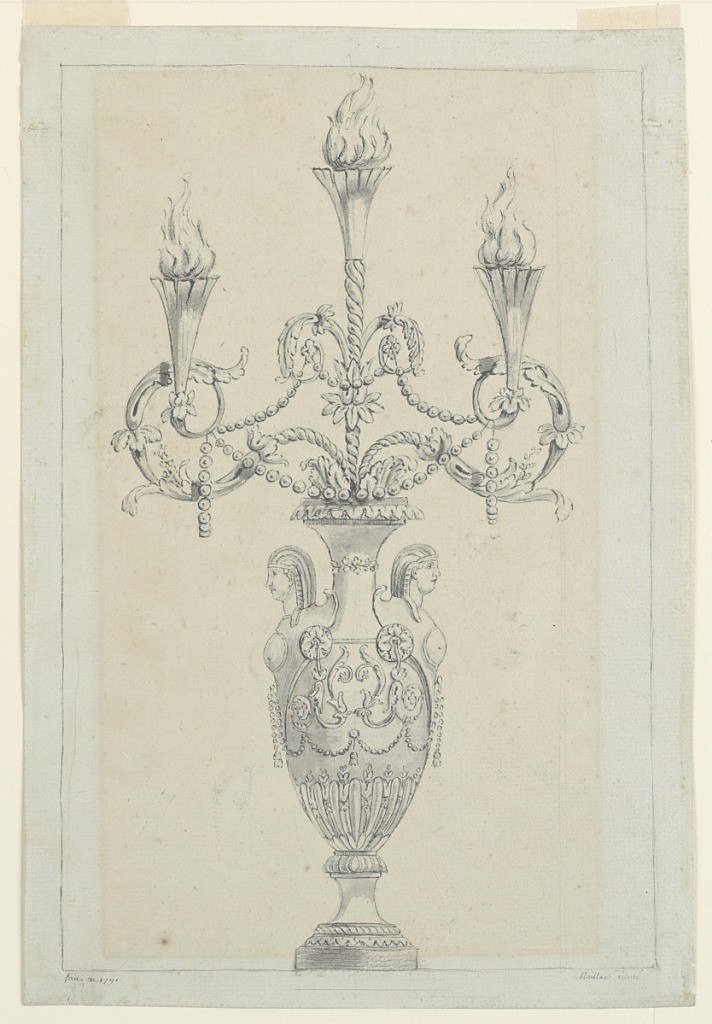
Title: Design for a Candelabrum
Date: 1791
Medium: Pen and ink, brush and wash, on paper
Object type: Drawing
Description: Two busts of Egyptian women serve as handles of a case from which three twisted cords emerge. Two are curved laterally and hold acanthus spirals which support two sockets. The central one rises straight and carries a socket. The sockets are split at the top edges; fires rise from them. Pearl chains connect the vegetable motifs. Framing lines. Margins.